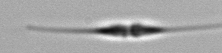
Label: Cylindrotheca